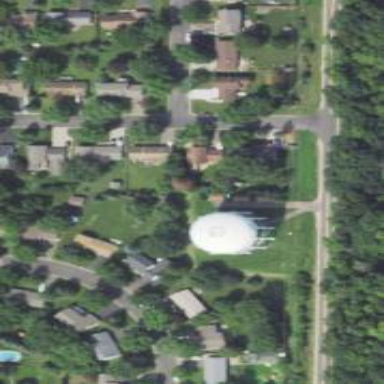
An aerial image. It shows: Water tower that is man-made.